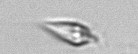
Label: Oxytoxum